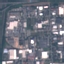
Label: Industrial